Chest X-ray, AP view. Patient: 44 years old, sex F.
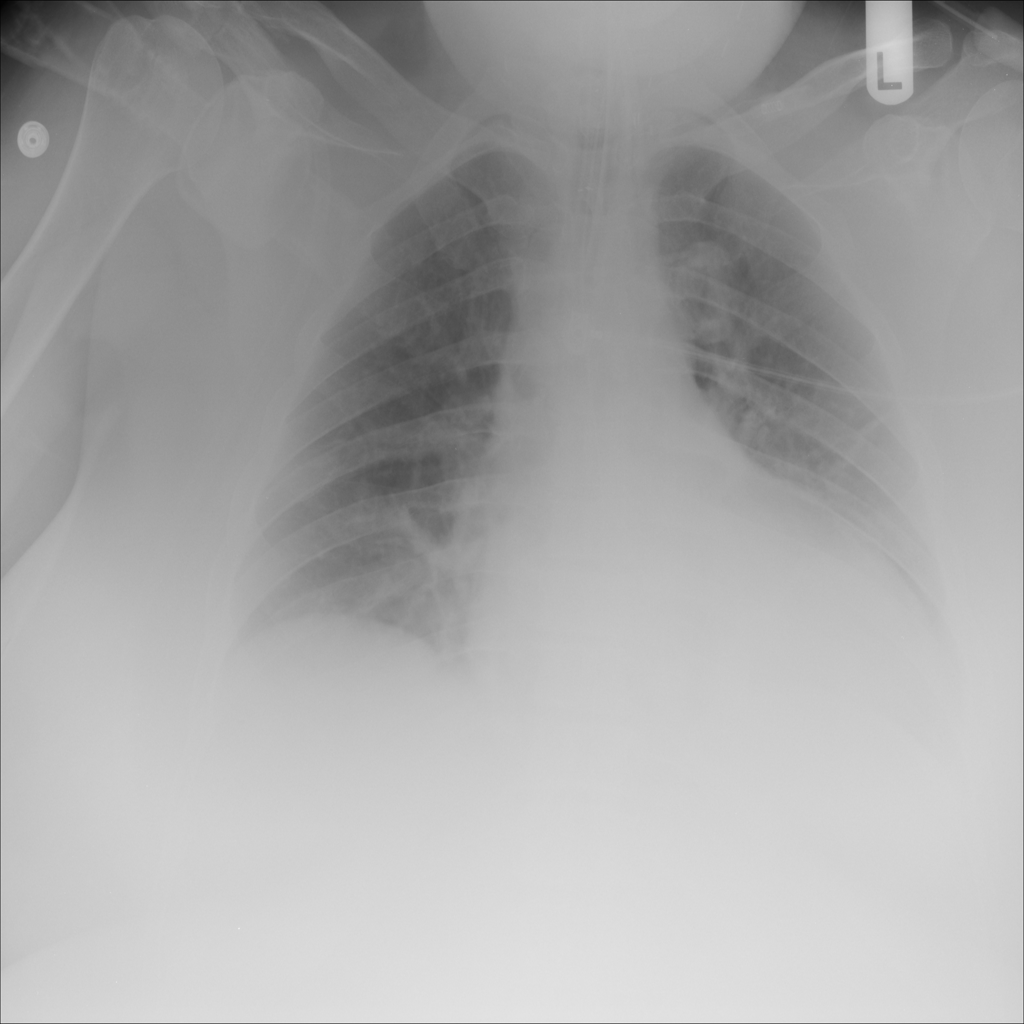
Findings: Infiltration